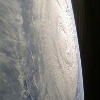
Label: cloud